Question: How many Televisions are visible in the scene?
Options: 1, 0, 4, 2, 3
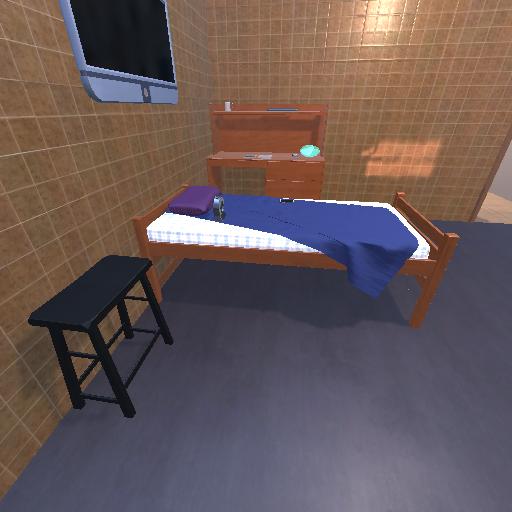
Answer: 1